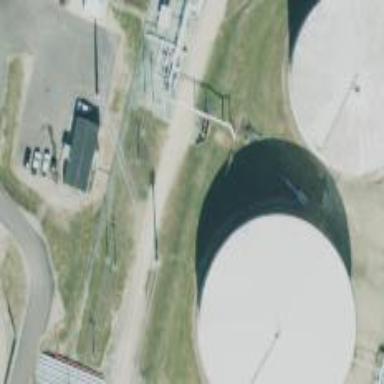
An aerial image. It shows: Storage tank that is man-made.